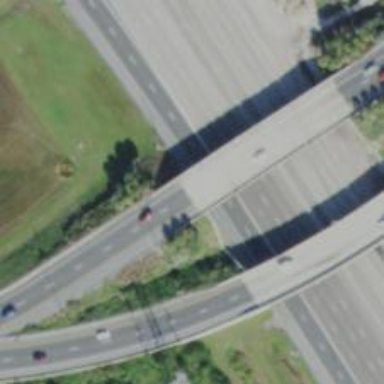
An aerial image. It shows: Bridge on double trumpet motorway_link junction.